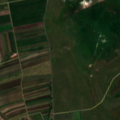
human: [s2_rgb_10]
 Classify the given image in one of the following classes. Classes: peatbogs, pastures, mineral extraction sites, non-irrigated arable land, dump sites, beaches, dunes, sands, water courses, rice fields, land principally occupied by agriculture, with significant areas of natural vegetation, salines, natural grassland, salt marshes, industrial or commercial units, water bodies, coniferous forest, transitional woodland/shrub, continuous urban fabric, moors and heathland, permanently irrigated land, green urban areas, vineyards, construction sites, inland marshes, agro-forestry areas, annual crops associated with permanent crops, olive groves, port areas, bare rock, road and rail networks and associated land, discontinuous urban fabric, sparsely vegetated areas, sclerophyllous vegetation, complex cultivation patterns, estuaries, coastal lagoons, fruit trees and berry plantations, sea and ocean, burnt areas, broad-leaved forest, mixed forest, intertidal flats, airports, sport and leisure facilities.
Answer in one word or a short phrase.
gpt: non-irrigated arable land, vineyards, complex cultivation patterns, natural grassland, inland marshes